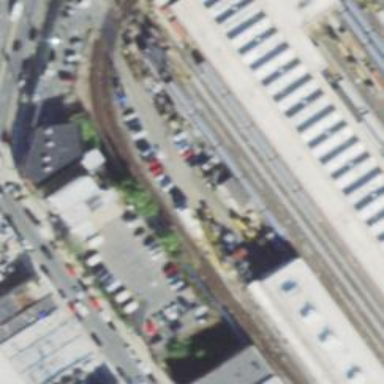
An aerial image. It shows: Yard area with electrified rail tracks.